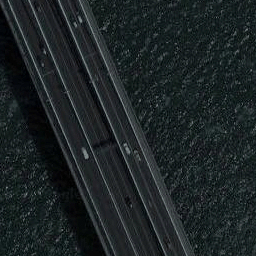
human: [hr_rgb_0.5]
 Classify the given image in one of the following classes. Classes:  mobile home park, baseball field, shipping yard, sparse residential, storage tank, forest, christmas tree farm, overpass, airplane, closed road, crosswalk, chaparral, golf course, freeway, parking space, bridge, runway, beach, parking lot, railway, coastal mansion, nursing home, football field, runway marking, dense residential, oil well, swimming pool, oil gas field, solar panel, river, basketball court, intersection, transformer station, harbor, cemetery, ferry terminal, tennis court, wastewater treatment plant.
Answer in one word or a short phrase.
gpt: bridge